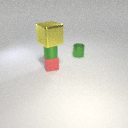
small red rubber cube below large yellow metal cube